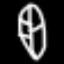
Label: leaf